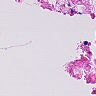
Metastatic tissue present: no